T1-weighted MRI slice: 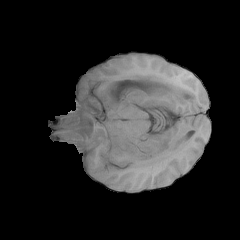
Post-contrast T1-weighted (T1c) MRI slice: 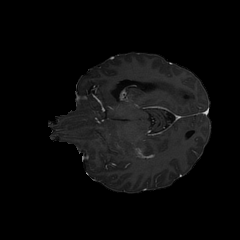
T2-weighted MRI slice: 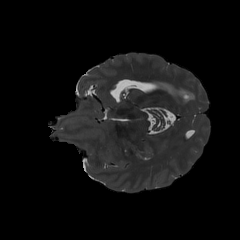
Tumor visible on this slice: no